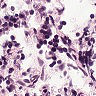
Metastatic tissue present: no